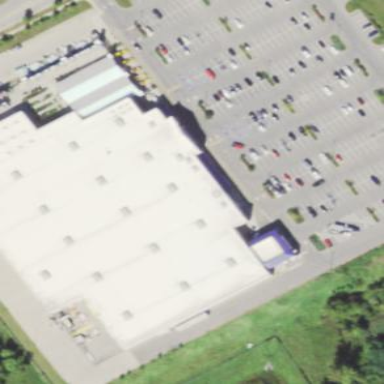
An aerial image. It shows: Retail area.